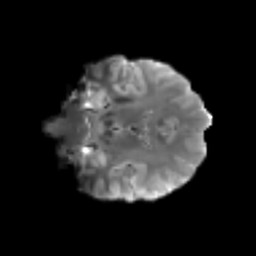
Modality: T2w
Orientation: coronal
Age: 47
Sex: male
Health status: healthy
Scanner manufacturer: siemens
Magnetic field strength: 3 T
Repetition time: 3.6 s
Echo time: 0.092 s